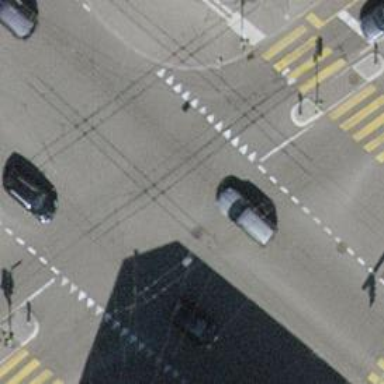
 and both sides have separate sidewalks."